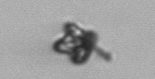
Label: Pyramimonas_longicauda